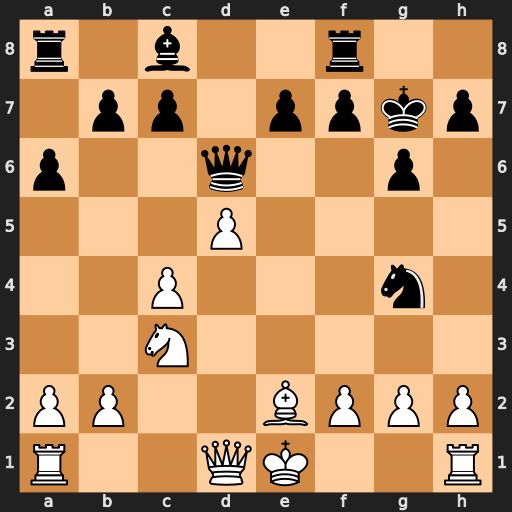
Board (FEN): r1b2r2/1pp1ppkp/p2q2p1/3P4/2P3n1/2N5/PP2BPPP/R2QK2R
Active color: w
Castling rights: KQ
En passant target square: -
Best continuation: Bxg4